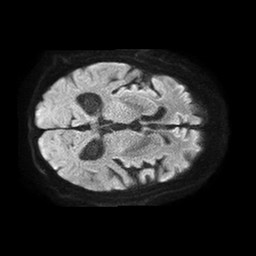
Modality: TRACE
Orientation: axial
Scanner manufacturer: philips
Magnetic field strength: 1.5 T
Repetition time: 4.6 s
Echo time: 0.08631 s